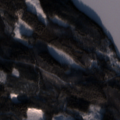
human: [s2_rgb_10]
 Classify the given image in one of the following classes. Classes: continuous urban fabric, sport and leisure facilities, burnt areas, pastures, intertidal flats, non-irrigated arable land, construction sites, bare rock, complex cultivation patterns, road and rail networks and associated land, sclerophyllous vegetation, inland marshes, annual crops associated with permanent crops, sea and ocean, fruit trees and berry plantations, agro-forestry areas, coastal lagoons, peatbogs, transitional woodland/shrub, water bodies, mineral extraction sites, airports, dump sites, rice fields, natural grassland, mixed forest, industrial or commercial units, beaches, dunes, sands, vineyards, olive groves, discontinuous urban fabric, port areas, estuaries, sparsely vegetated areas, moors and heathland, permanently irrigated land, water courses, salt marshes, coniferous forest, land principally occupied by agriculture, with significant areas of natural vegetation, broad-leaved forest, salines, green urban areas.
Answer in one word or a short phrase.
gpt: coniferous forest, mixed forest, water bodies